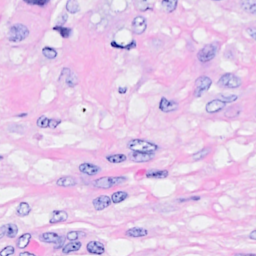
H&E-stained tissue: Breast